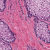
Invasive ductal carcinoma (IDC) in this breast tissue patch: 0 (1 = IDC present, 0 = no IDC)